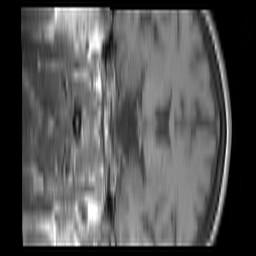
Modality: T1w
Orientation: coronal
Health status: ill
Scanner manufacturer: siemens
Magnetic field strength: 3 T
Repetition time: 0.35 s
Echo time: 0.00266 s